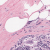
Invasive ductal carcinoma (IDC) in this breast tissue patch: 1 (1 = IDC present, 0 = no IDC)